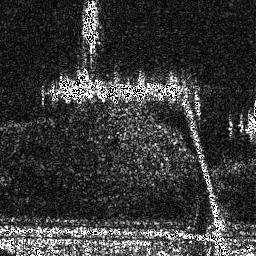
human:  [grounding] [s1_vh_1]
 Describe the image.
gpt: In the satellite image, there is  <ref>1 medium ship </ref> <box>[[30, 0, 39, 17, 0]]</box> located at top.